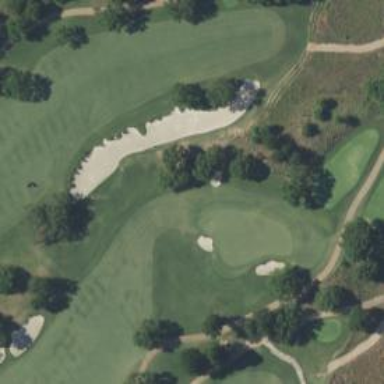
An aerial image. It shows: View of golf hole.